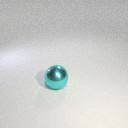
large cyan metal sphere